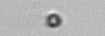
Label: nanoplankton_mix